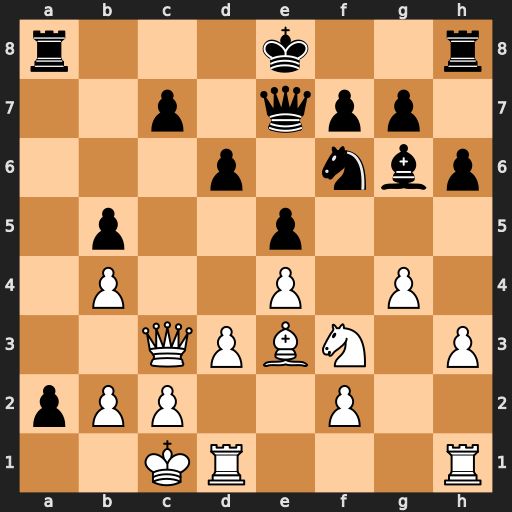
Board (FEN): r3k2r/2p1qpp1/3p1nbp/1p2p3/1P2P1P1/2QPBN1P/pPP2P2/2KR3R
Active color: w
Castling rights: kq
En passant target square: -
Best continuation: Qc6+ Nd7 Qxa8+